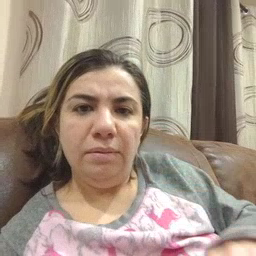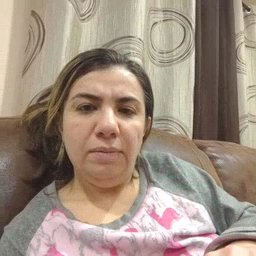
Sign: stairs